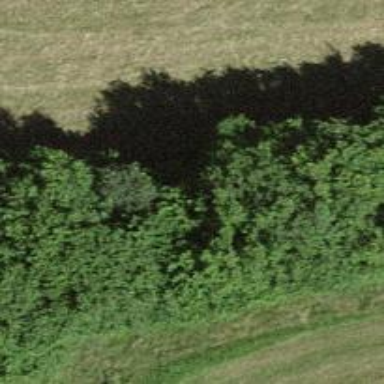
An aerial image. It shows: Hedge acting as barrier.